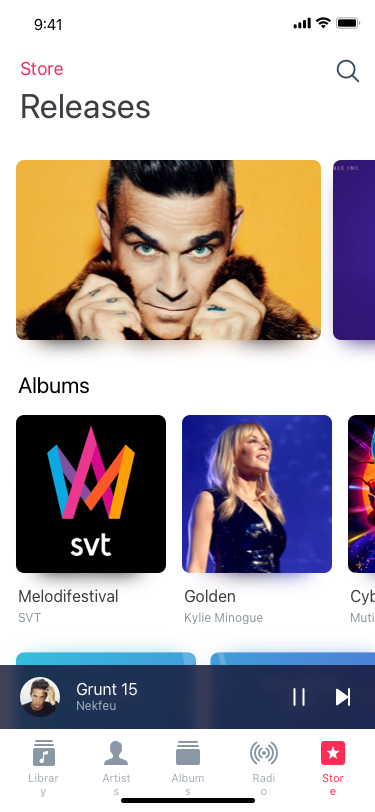
Text in this UI design:
Rihanna
Pop Singer
Free trial 30 days
Try it Free
Library
Artists
Albums
Radio
Store
Albums